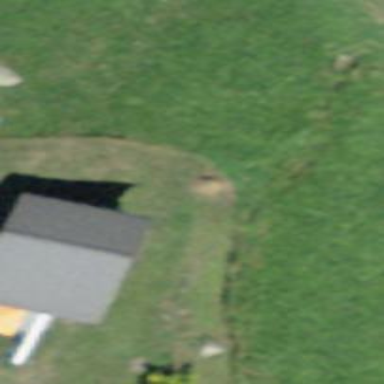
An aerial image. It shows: Simple and straightforward house.